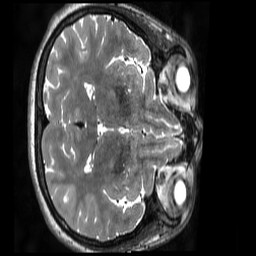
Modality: T2w
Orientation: axial
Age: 21
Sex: female